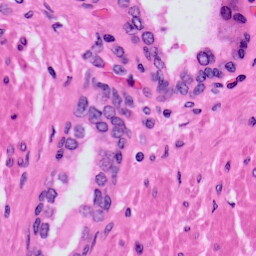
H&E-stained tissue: Prostate